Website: home-depot
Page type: billing-address
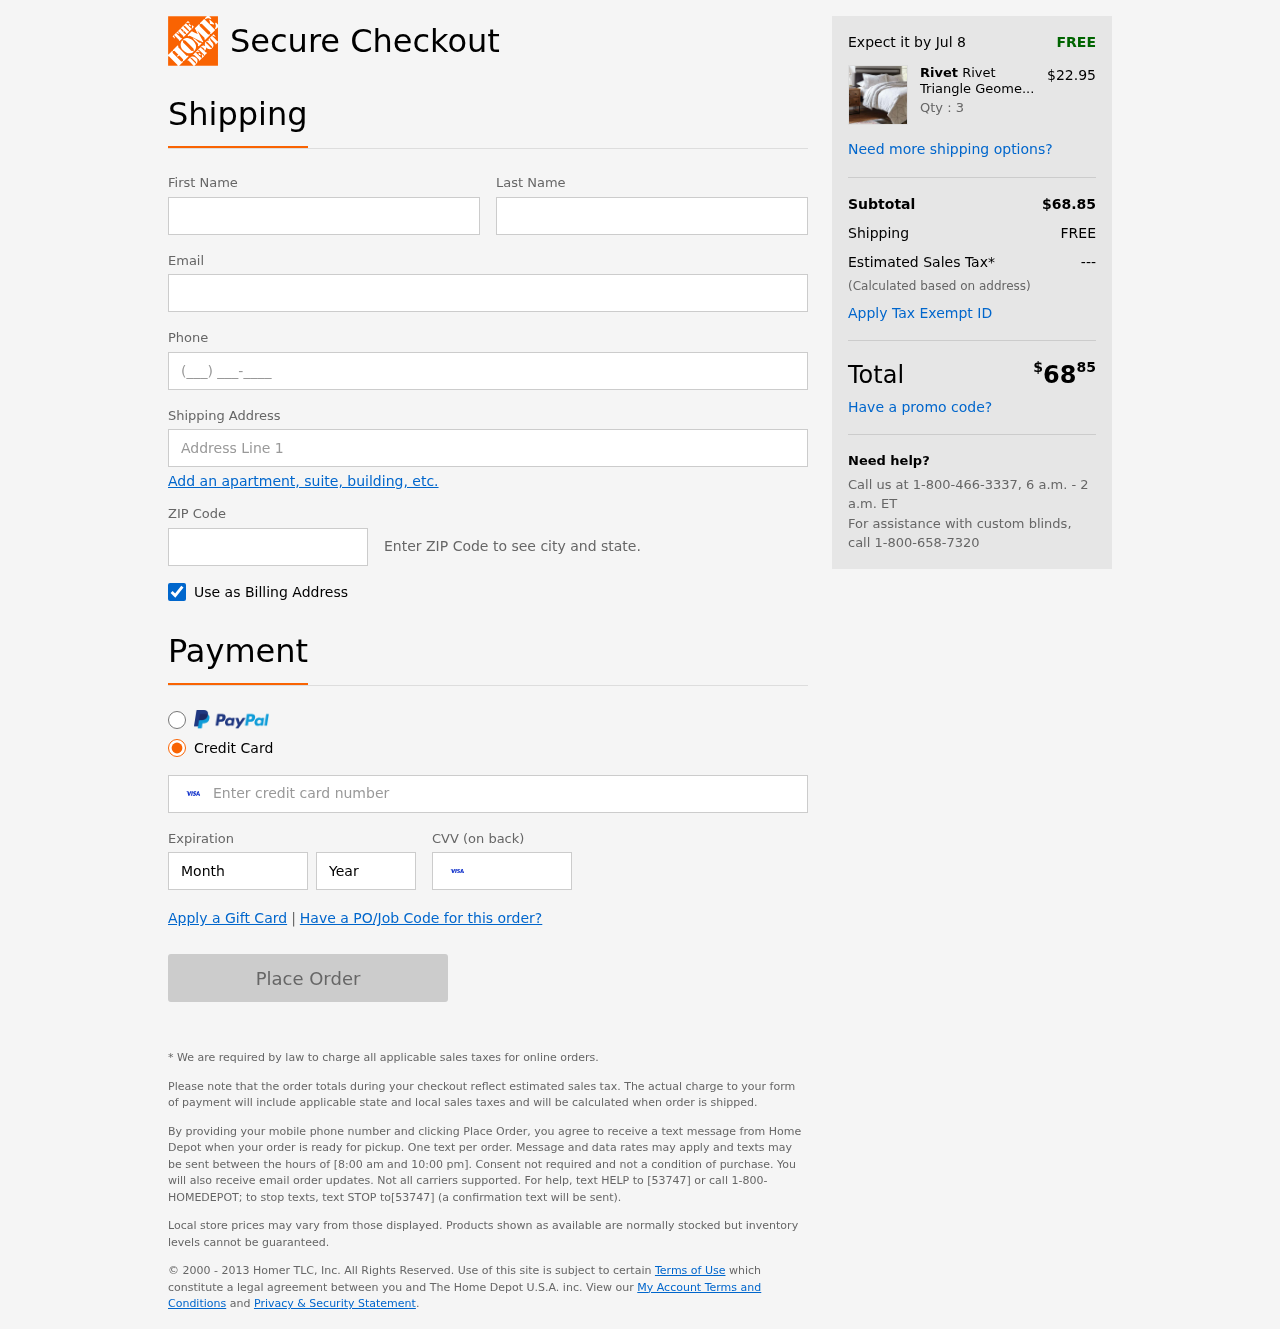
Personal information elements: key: PII_FIRSTNAME
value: Connie
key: PII_LASTNAME
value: Kemp
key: PII_EMAIL
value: connie.kemp@gmail.com
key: PII_PHONE
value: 7892219929
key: PII_STREET
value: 027 Jones Estate Apt. 027
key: PII_POSTCODE
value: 85220
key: PII_CARD_NUMBER
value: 4006 9036 9932 1023
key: PII_CARD_EXPIRY_MONTH
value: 07
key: PII_CARD_CVV
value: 391
Product elements: key: PRODUCT1_BRAND
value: Rivet
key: PRODUCT1_NAME
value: Rivet Triangle Geometric Pattern Cotton Duvet Comforter Cover Set
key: PRODUCT1_PRICE
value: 22.95
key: PRODUCT1_QUANTITY
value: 3
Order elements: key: ORDER_DELIVERY_DATE
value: Jul 8
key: ORDER_SUBTOTAL
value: $68.85
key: ORDER_SHIPPING_COST
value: FREE
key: ORDER_TAX
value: ---
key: ORDER_TOTAL2
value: $6885